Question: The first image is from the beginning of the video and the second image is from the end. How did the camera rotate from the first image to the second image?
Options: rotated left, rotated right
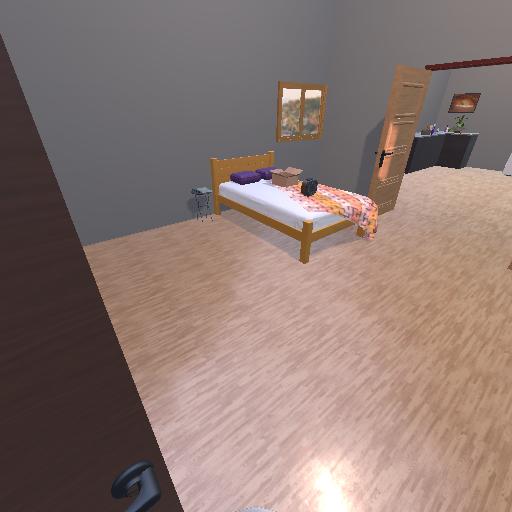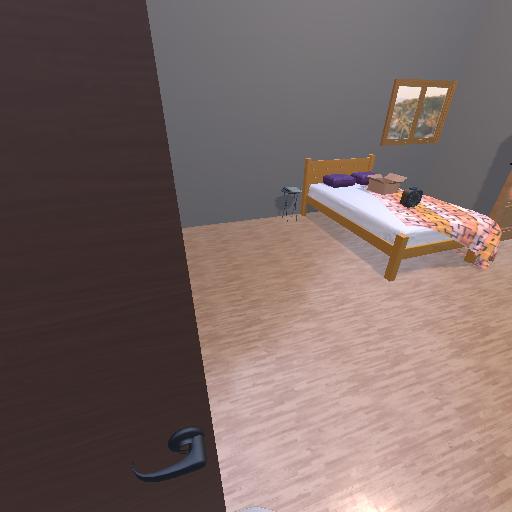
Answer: rotated left